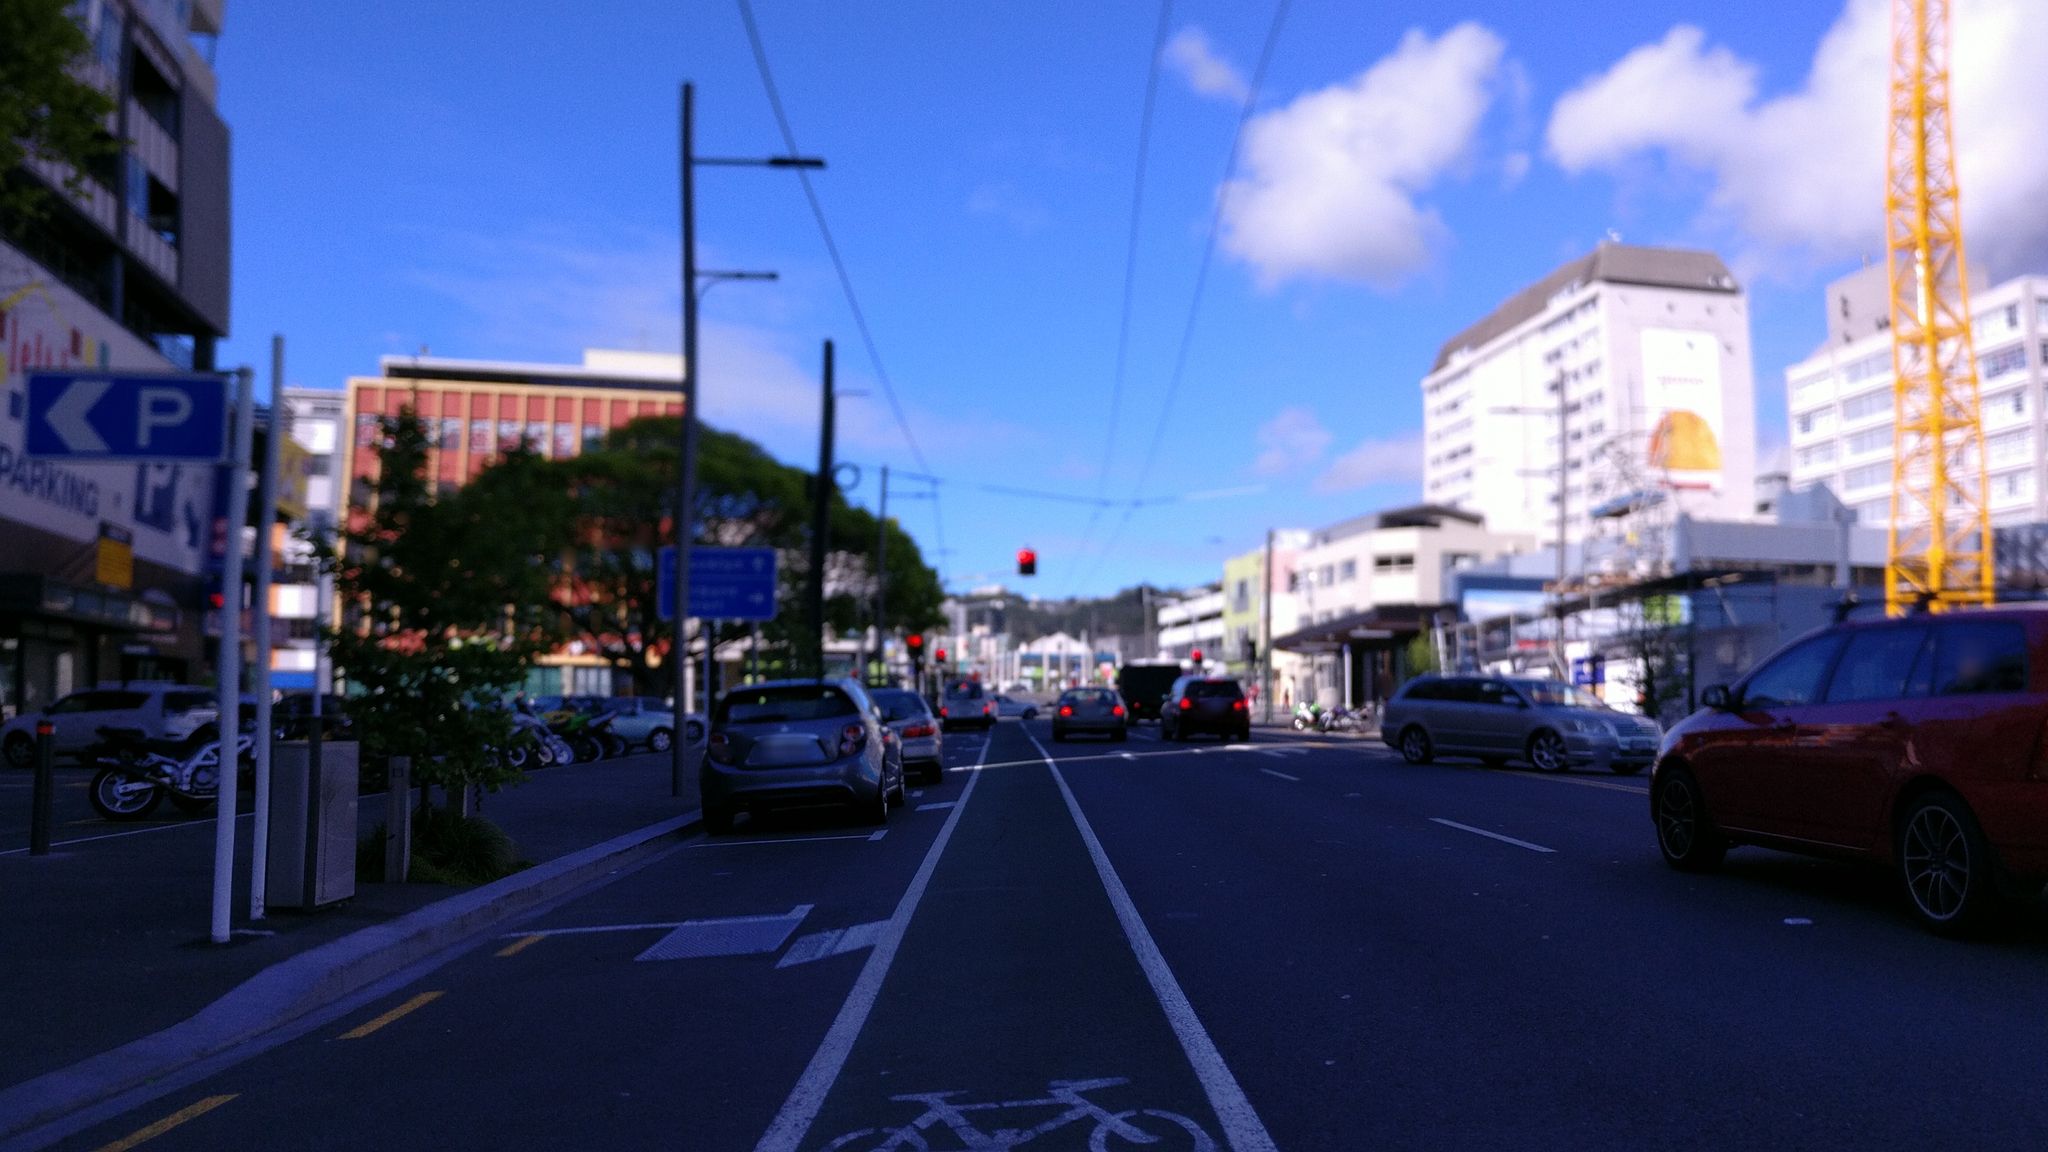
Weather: clear
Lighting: day
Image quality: good
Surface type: cycling surface
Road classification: pedestrian, service, footway
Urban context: urban centre
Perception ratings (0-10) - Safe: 2.88, Lively: 9.27, Beautiful: 3.95, Boring: 2, Depressing: 3.39, Wealthy: 8.18